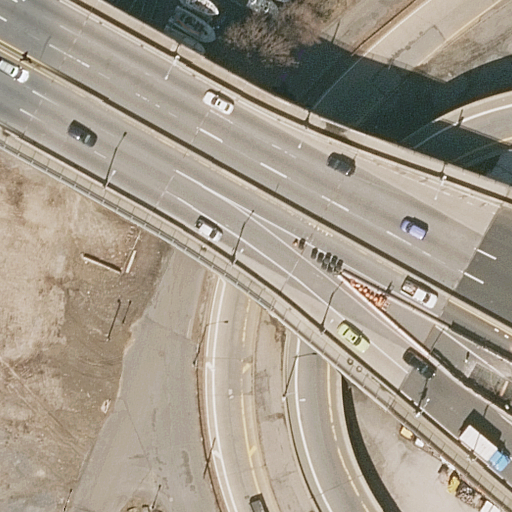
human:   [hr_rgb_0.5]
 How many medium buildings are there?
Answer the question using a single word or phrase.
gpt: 0

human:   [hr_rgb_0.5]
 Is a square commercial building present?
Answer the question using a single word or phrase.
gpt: no

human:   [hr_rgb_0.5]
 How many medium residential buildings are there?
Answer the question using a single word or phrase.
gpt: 0

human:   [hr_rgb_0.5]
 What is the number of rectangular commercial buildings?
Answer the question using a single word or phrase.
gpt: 0

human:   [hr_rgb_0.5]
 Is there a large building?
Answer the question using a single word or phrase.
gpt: no

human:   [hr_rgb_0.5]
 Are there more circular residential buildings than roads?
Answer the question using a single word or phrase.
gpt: no

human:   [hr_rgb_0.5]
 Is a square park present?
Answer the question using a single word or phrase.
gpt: no

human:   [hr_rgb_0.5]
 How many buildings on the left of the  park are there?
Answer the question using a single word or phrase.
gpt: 0

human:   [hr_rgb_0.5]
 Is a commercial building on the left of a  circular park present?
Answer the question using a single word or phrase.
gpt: no

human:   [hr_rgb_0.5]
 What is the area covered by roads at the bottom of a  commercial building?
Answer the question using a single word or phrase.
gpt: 0m2

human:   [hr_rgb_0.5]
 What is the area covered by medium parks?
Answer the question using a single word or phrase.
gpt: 0m2

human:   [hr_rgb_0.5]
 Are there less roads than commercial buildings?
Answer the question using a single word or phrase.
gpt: no

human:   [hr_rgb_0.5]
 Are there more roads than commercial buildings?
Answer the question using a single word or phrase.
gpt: yes

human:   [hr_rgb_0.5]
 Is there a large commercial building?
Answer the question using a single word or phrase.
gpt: no

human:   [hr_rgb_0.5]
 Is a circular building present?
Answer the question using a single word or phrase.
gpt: no

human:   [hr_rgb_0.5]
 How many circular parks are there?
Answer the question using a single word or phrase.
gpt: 0

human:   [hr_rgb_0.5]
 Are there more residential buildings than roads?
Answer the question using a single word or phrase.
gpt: no

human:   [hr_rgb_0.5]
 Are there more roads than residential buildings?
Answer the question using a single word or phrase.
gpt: yes

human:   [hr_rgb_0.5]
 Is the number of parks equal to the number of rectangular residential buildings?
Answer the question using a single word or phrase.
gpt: yes

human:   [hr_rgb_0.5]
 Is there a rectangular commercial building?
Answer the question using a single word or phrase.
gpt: no

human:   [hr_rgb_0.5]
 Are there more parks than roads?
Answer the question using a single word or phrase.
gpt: no

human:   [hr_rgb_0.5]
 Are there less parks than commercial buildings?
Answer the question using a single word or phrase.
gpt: no

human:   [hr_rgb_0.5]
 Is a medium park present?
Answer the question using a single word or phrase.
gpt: no

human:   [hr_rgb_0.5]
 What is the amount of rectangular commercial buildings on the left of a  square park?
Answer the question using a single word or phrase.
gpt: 0

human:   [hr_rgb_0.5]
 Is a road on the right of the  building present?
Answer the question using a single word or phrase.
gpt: yes

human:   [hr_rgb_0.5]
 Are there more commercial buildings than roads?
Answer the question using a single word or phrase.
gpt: no

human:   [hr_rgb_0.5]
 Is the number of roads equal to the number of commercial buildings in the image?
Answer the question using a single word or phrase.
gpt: no

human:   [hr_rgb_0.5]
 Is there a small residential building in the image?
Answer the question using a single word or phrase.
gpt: yes

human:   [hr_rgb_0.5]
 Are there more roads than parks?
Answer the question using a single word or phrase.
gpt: yes

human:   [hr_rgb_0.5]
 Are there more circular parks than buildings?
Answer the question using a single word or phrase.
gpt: no

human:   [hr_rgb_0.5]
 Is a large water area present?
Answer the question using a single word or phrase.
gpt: no

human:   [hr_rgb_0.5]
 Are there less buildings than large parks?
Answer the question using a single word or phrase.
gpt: no

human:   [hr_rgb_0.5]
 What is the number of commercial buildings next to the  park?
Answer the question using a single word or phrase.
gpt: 0

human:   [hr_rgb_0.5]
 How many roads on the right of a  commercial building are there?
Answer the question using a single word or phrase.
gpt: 0

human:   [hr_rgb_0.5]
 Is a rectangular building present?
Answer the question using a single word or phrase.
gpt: yes

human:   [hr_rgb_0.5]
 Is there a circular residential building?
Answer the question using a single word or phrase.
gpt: no